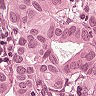
Metastatic tissue present: yes